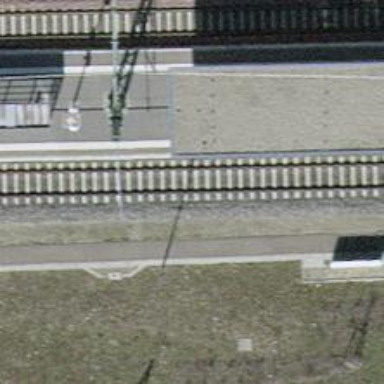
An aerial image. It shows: Railway stop with public transport stop position.